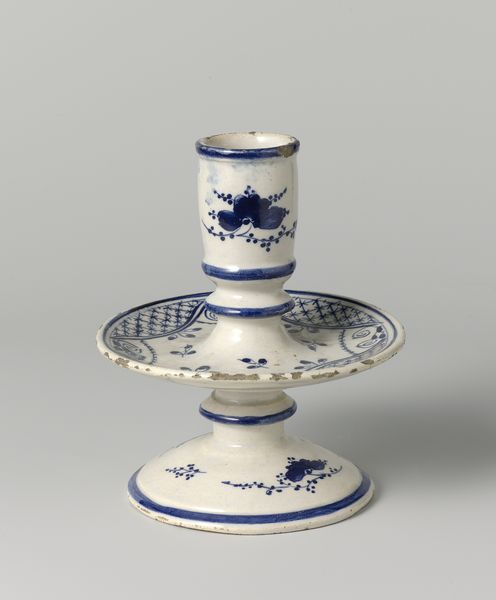
Titel: Kraagkandelaar
Standort: Amsterdam
Institution: Rijksmuseum
Schlagwörter: blue, oil, white, flowers, pattern, vase, flower, stand, light, decoration, texture, trim, dots, photo, sculpture, weiß, leaves, design, ink, ceramic, american, fire, candle, drip, saucer, dish, pottery, contrast, plate, pedestal, star, foto, porcelain, vines, bowl, painted, base, tier, candlestick, blau, blume, cream, glazed, candleholder, ivory, 18th century, clay, bloom, petals, patterned, damaged, chipped, wax, shaped, rim, muster, mistakes, floral motif, glaze, blossoms, holder, molded, lattice, meissen, damages, blue and white, sprigs, blue stripes, catch wax, dio cane, maiolic, maiolique, ecoration, mistakes#, kerze, kerzenständer, kerzenhalter, ständer, halter, keramik, blüte, rund, grau, arabeske, kaputt, verbrauchsspuren